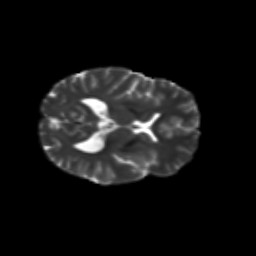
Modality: T2w
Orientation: axial
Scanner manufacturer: siemens
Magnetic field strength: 3 T
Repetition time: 9.2 s
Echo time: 0.084 s